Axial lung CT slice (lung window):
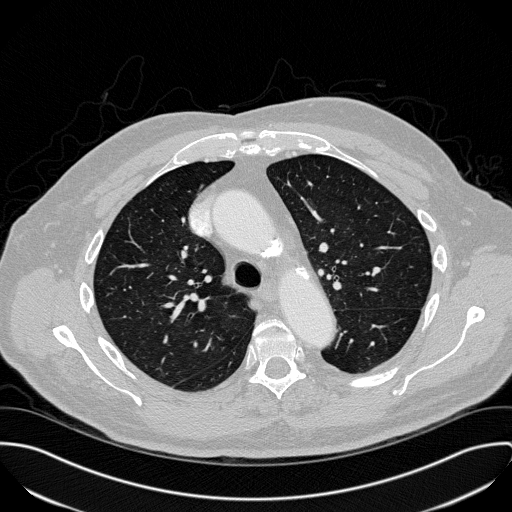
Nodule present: no